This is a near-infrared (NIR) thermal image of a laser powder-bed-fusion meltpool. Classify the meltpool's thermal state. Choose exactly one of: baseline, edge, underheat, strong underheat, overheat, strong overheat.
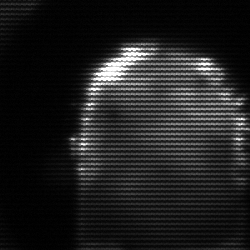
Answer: baseline